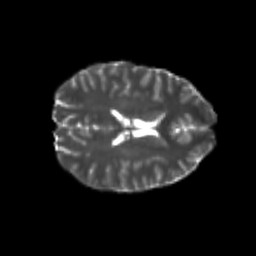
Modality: T2w
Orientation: axial
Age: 22
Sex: female
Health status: healthy
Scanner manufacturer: philips
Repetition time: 7.393 s
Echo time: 0.08599 s